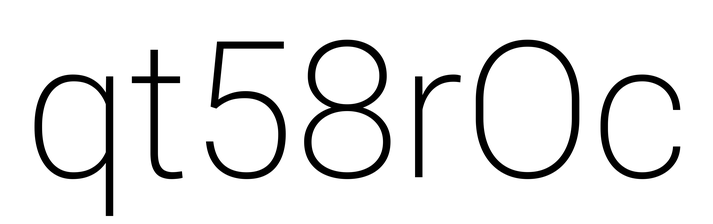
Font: Roboto_ExtraLight